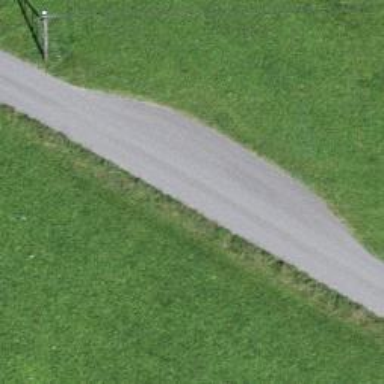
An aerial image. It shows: Passing place on the road.